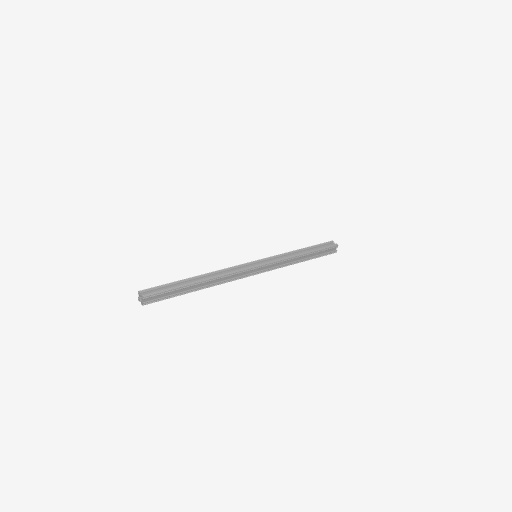
Part: GoRAIL528